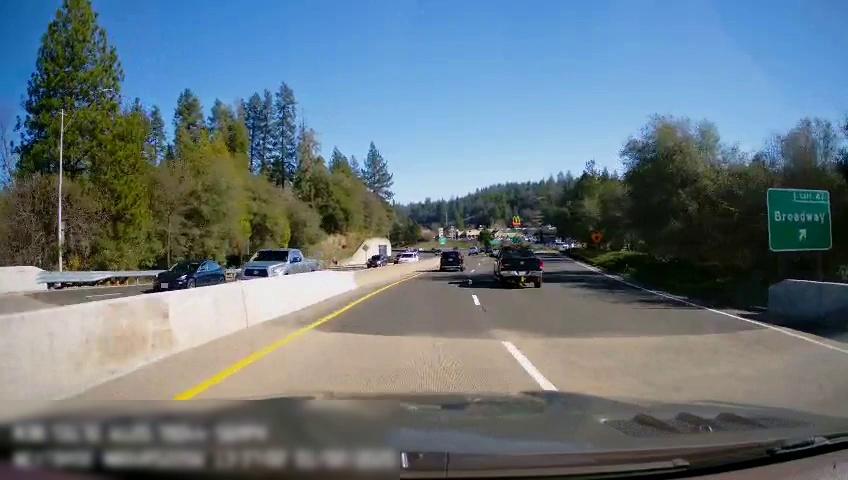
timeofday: Day
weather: Sunny
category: Drivable Space
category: Drivable Space
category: Vehicles | Truck
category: Vehicles | SUV
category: Vehicles | Truck
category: Vehicles | Car
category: Vehicles | Truck
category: Vehicles | SUV
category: Vehicles | SUV
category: Lanes | Current Lane
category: Lanes | Current Lane
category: Lanes | Current Lane
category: Lanes | Opposite Lane
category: Traffic | Signs